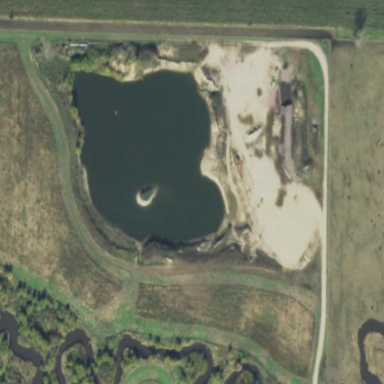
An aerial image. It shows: Quarry for sand extraction.